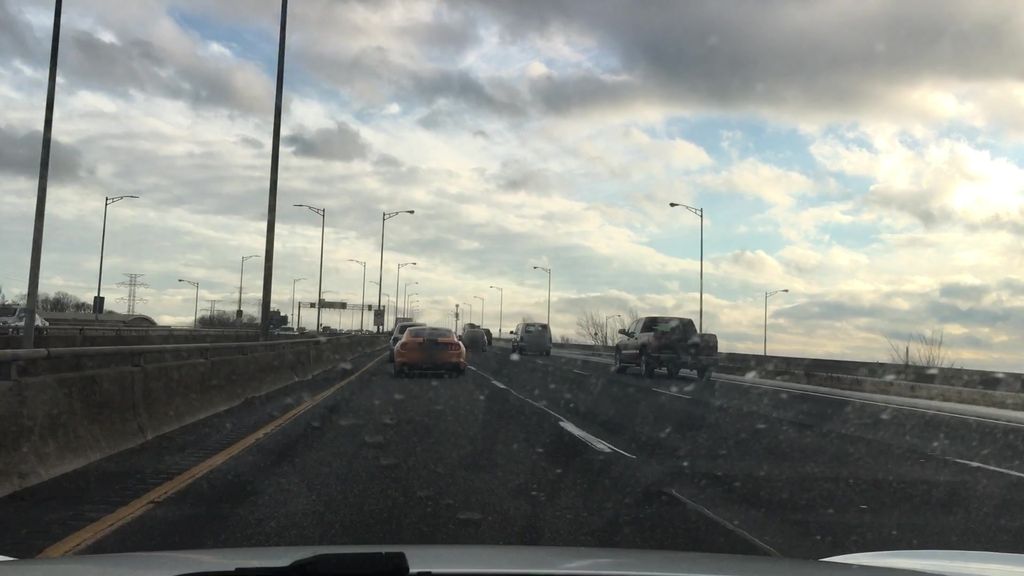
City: hamilton